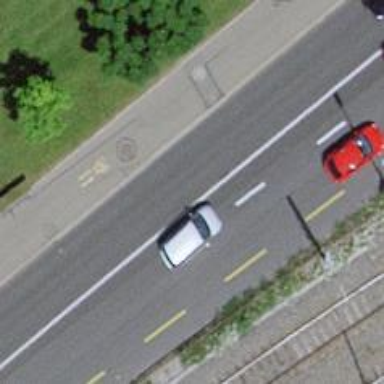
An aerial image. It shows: Asphalt road with primary highway designation and dedicated cycle lane on the left.